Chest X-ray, AP view. Patient: 26 years old, sex M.
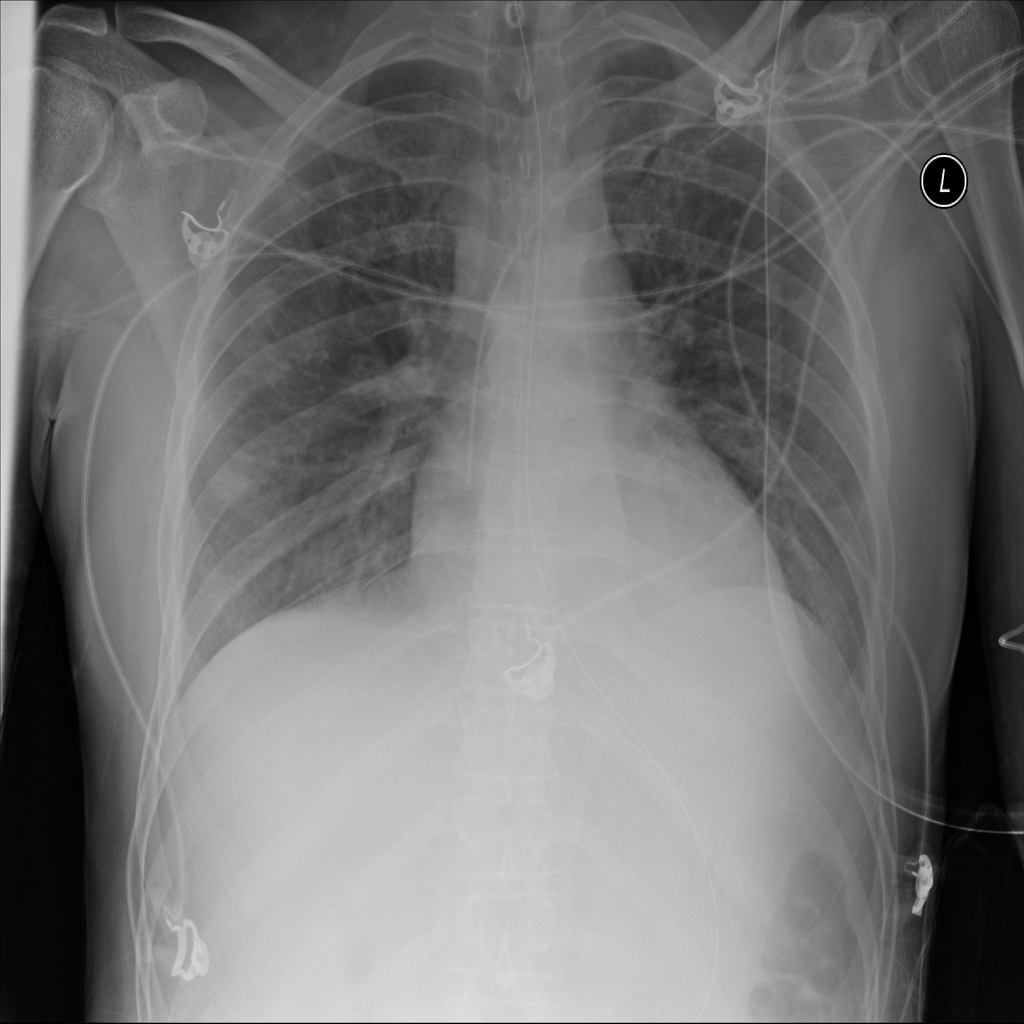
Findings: Infiltration, Nodule